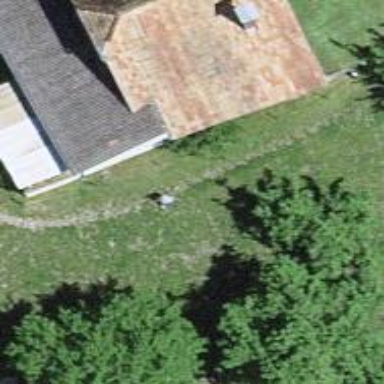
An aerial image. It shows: Rural barn.